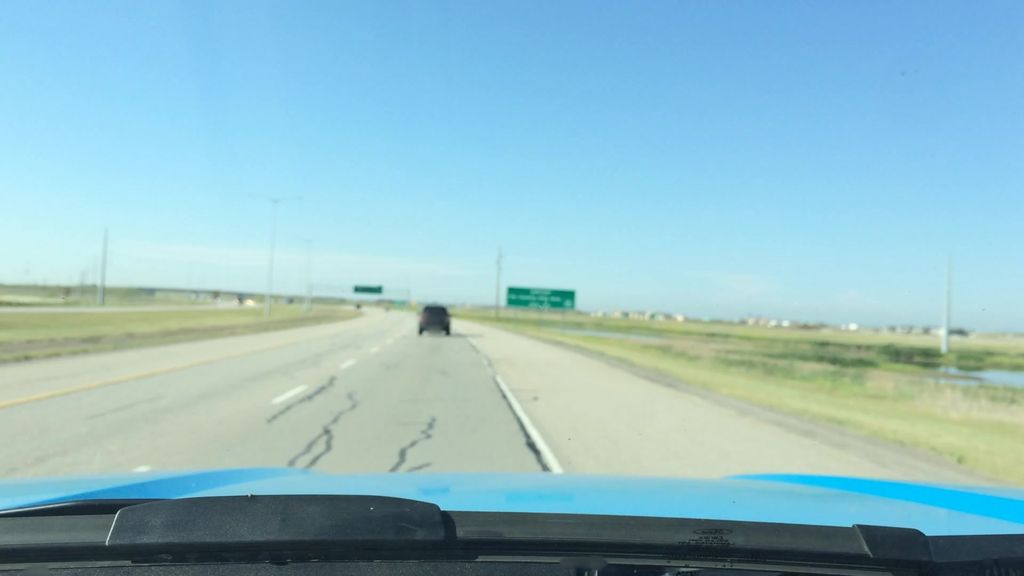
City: calgary